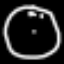
Label: clock